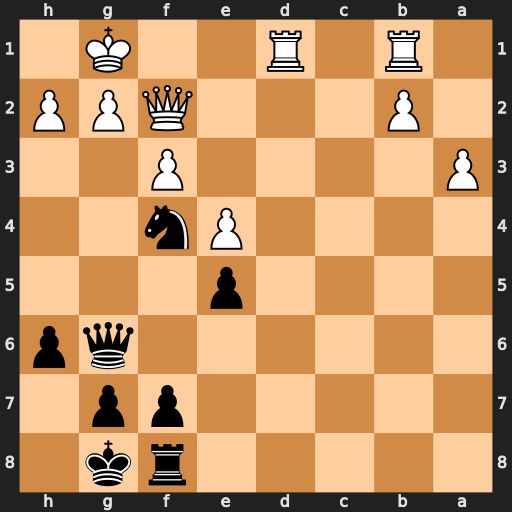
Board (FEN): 5rk1/5pp1/6qp/4p3/4Pn2/P4P2/1P3QPP/1R1R2K1
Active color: b
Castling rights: -
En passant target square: -
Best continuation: Nh3+ Kf1 Nxf2